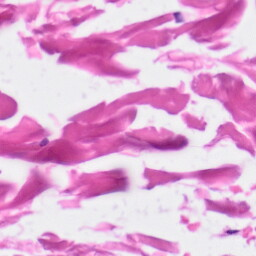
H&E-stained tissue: Skin